Field crop: maize
Growth stage: 2
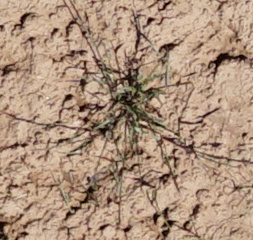
Species: lolium